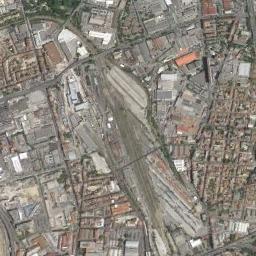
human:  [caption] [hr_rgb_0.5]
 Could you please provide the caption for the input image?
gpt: The railway station with some railways is surrounded by a residential area .

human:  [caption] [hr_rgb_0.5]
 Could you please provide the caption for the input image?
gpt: Many buildings of different shapes are beside the railway station .

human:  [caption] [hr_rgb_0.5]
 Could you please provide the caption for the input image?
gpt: There is a railway station in the crowded city .

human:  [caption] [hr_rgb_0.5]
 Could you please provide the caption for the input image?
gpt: The railway station is next to some buildings and trees .

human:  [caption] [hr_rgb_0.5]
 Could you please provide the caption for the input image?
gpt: There are many buildings around the railway station .